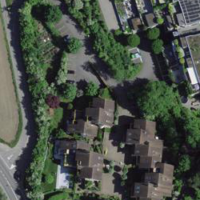
EUNIS habitat code: 54
Species observed at this site:
Allium ursinum
Portulaca oleracea